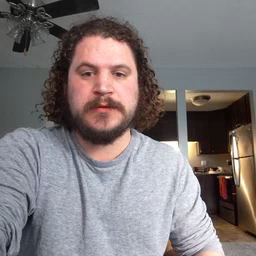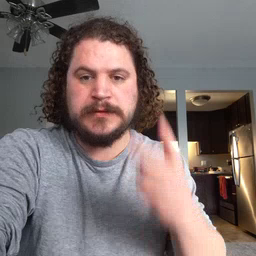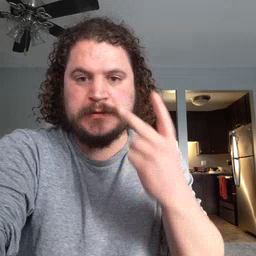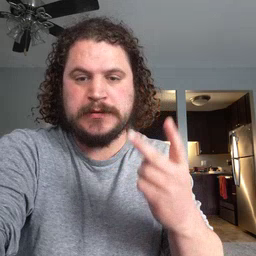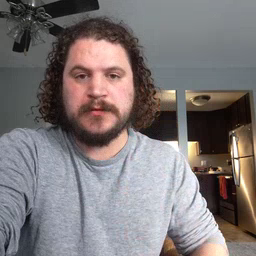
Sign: see